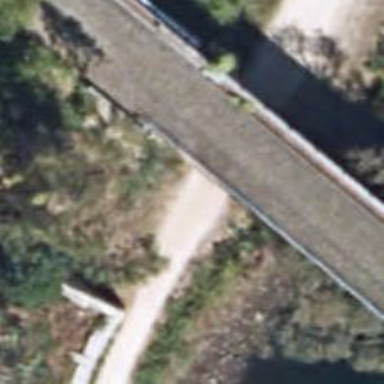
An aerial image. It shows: Bridge.